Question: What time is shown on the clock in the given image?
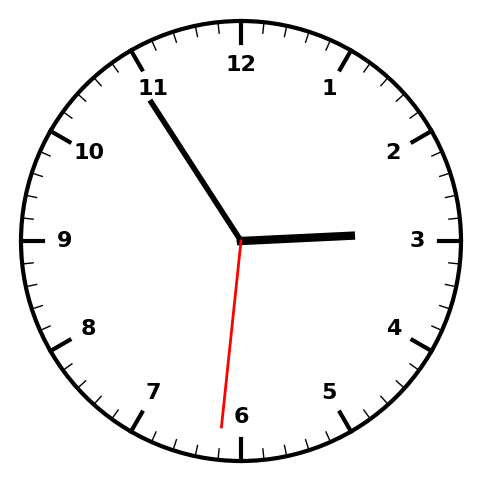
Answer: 02:54:31